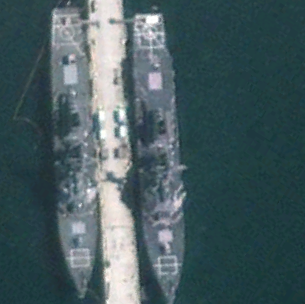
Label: destroyer